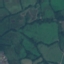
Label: Pasture